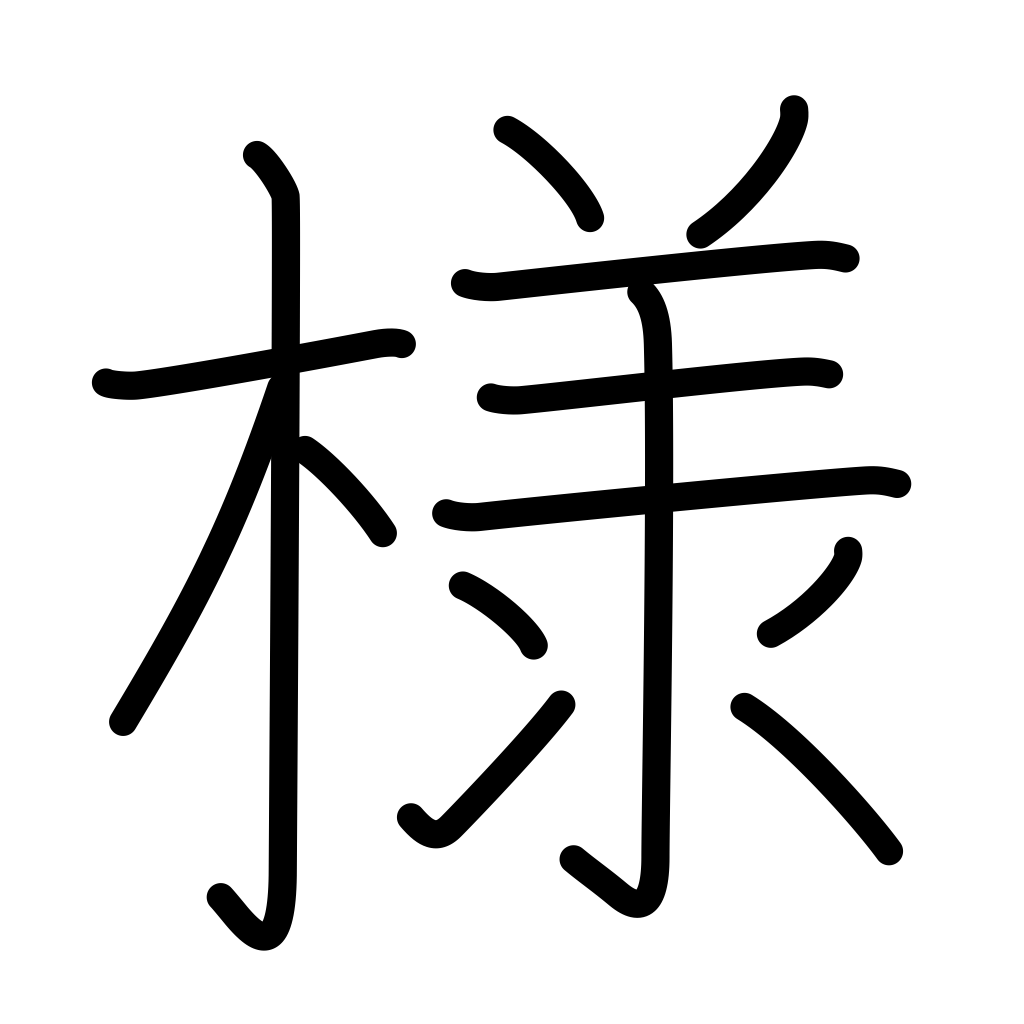
Meaning: Esq., way, manner, situation, polite suffix